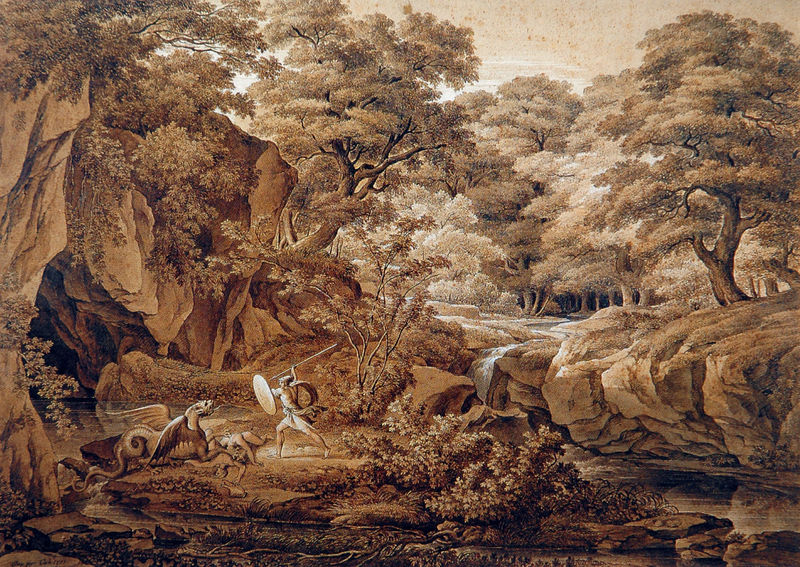
Titel: Landschaft mit Kadmus und dem Drachen
Künstler: Joseph Anton Koch
Standort: Stuttgart
Institution: Staatsgalerie, Graphische Sammlung
Schlagwörter: angriff, baum, berg, blätter, dunkel, felsen, flügel, gestein, held, himmel, kampf, kämpfer, laub, mann, nackt, wasser, weiß, wolken, aquarell, bäume, fluss, landschaft, see, ufer, braun, frau, licht, zeichnung, tier, tuch, haube, mütze, falten, mensch, steine, tod, tot, signatur, bach, spiegelung, strauch, busch, büsche, gebüsch, gewässer, sonne, sträucher, insel, stoff, kind, höhle, höle, wald, wasserfall, schwanz, papier, düster, bogen, schwer, fels, gebirge, graphik, schlucht, grisaille, sepia, romantik, lanze, faltig, eingang, schild, antike, wurzel, rinnsal, lichtung, jungfrau, radierung, gefahr, gefangen, schwert, leichen, höhlen, helm, krallen, mythologie, ritter, kämpfen, rüstung, wurzeln, buschwerk, gefangene, laubwald, fabel, mythos, sage, fall, krieger, fabelwesen, greif, grotte, laubbäume, griechenland, nibelungen, siegfried, wildnis, eiche, opfer, speer, felsvorsprung, töten, dürer, golden, eichen, filigran, geflügelt, grieche, herkules, chimäre, wurzelwerk, fantasie, rötel, ungeheuer, drachen, drache, action, überhang, höhleneingang, drachentöter, georg, heiliger georg, michael, sphinx, klauen, monster, quelle, linde, lindwurm, aktion, bestie, quell, ungeheur, schert, mut, nibelungenlied, tötet, hl georg, antiker held, einen, einschnitte, faltengebirge, felsüberhang, heldentat, ringelschwanz, schlangenleib, waldlichtung, öffnungfelsspalte, rundschild, 1840, heilige georg, drachenkampf, oedipus, liechen